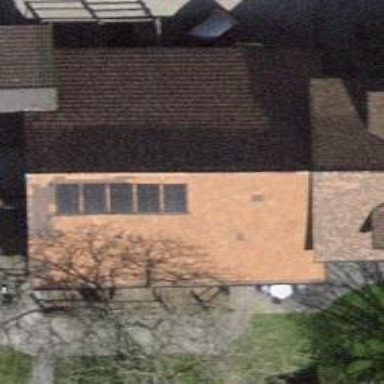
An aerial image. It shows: Solar photovoltaic panel generator.